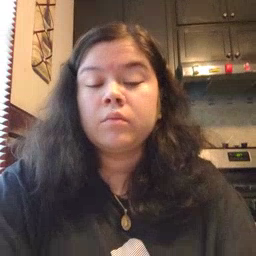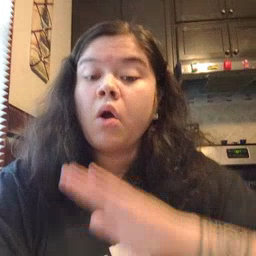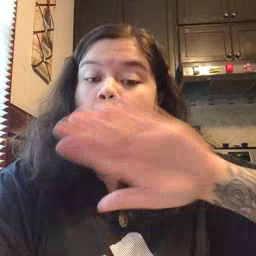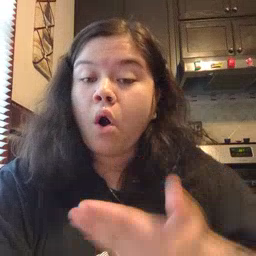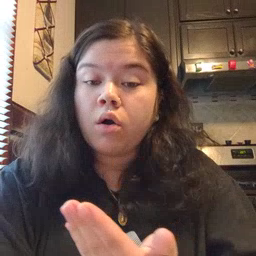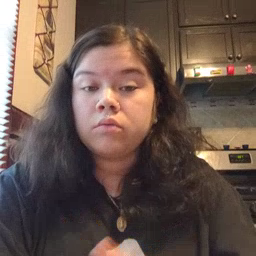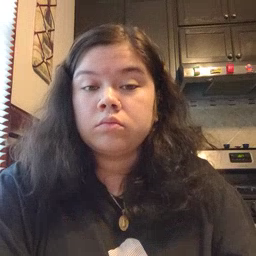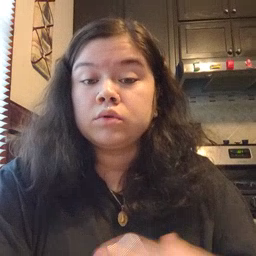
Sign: all